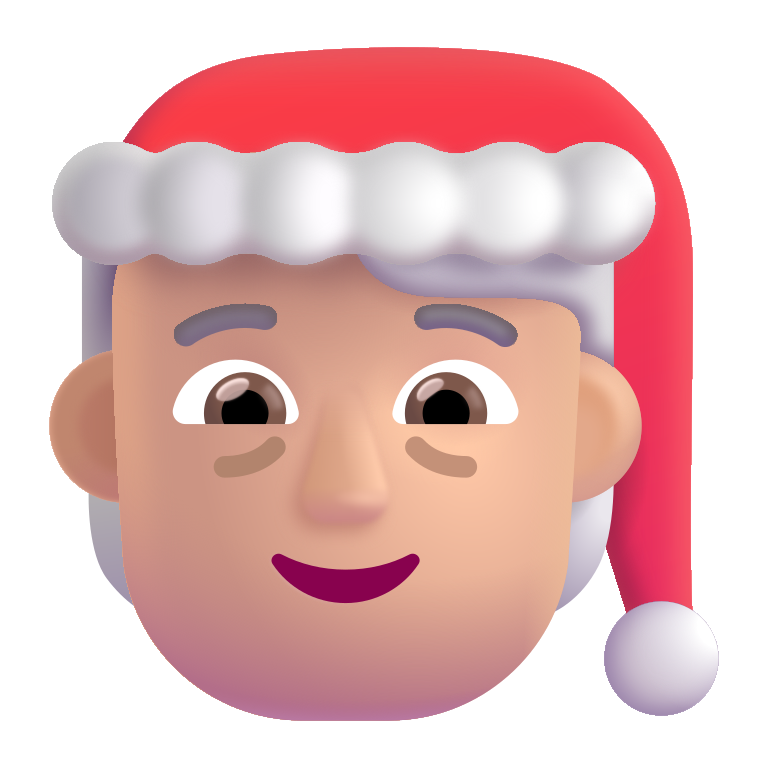
mx claus color  light